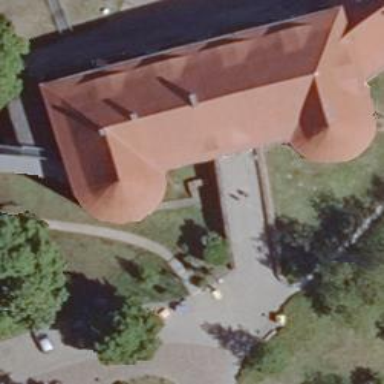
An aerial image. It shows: Museum.